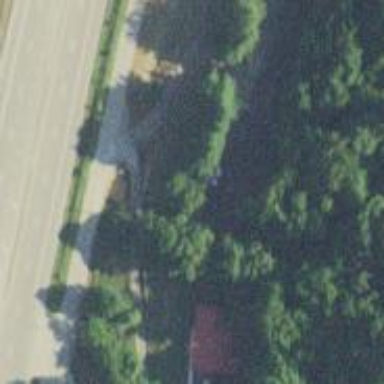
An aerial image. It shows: Driveway.